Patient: sex M, age 60
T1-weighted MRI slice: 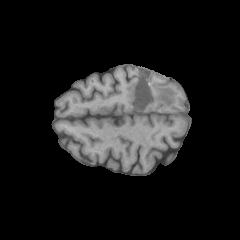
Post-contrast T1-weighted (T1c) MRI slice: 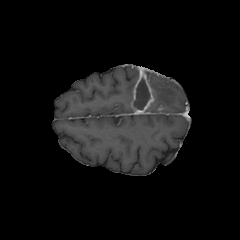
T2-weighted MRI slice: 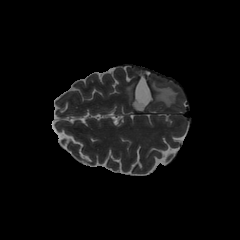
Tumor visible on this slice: yes
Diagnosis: Glioblastoma, IDH-wildtype
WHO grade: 4